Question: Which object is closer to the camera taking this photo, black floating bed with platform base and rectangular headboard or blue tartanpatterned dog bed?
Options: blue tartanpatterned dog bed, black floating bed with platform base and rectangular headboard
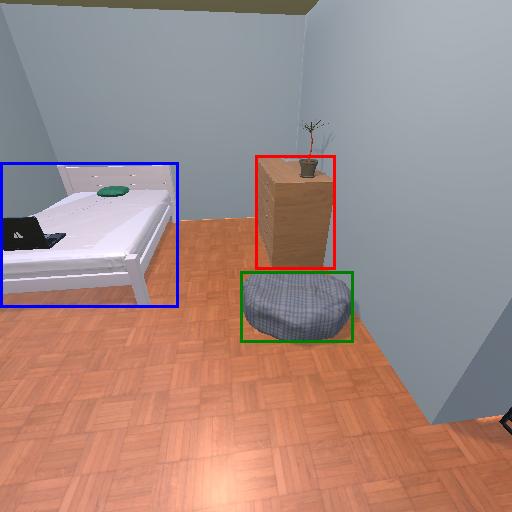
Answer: blue tartanpatterned dog bed